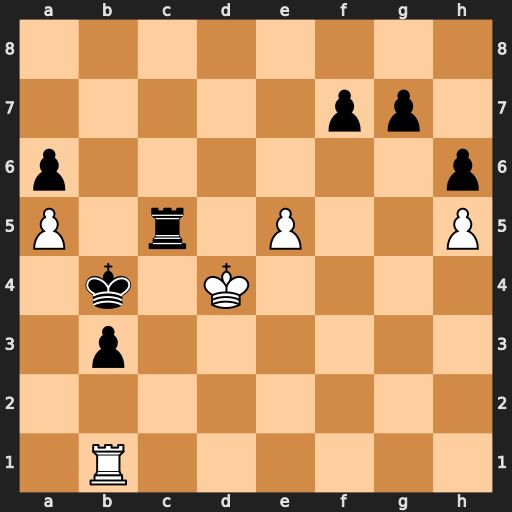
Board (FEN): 8/5pp1/p6p/P1r1P2P/1k1K4/1p6/8/1R6
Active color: w
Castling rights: -
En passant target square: -
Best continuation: Rxb3+ Kxb3 Kxc5